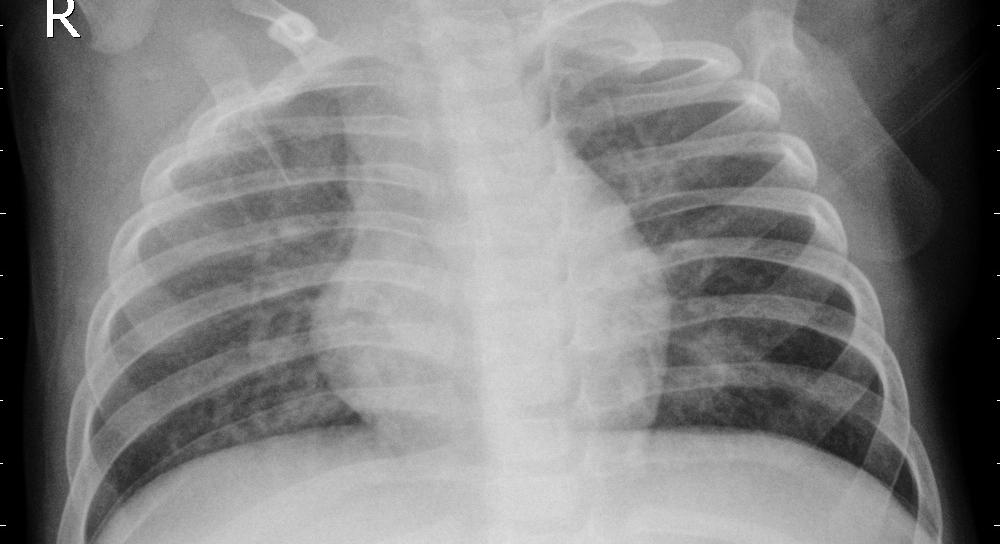
Diagnosis: PNEUMONIA